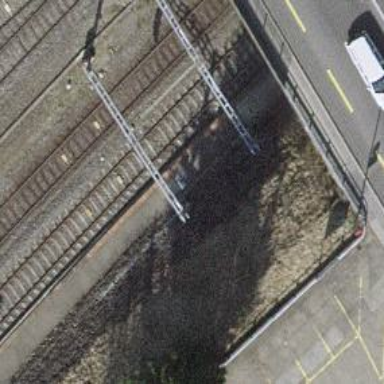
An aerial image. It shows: Railway signal.